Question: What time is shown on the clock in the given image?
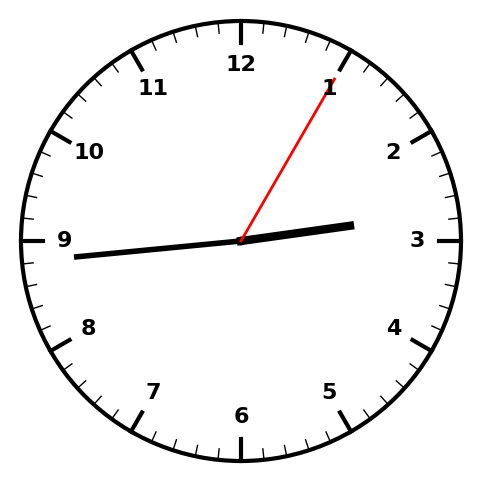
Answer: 02:44:05